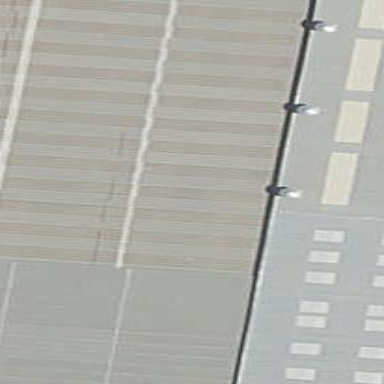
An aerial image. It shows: Industrial building.